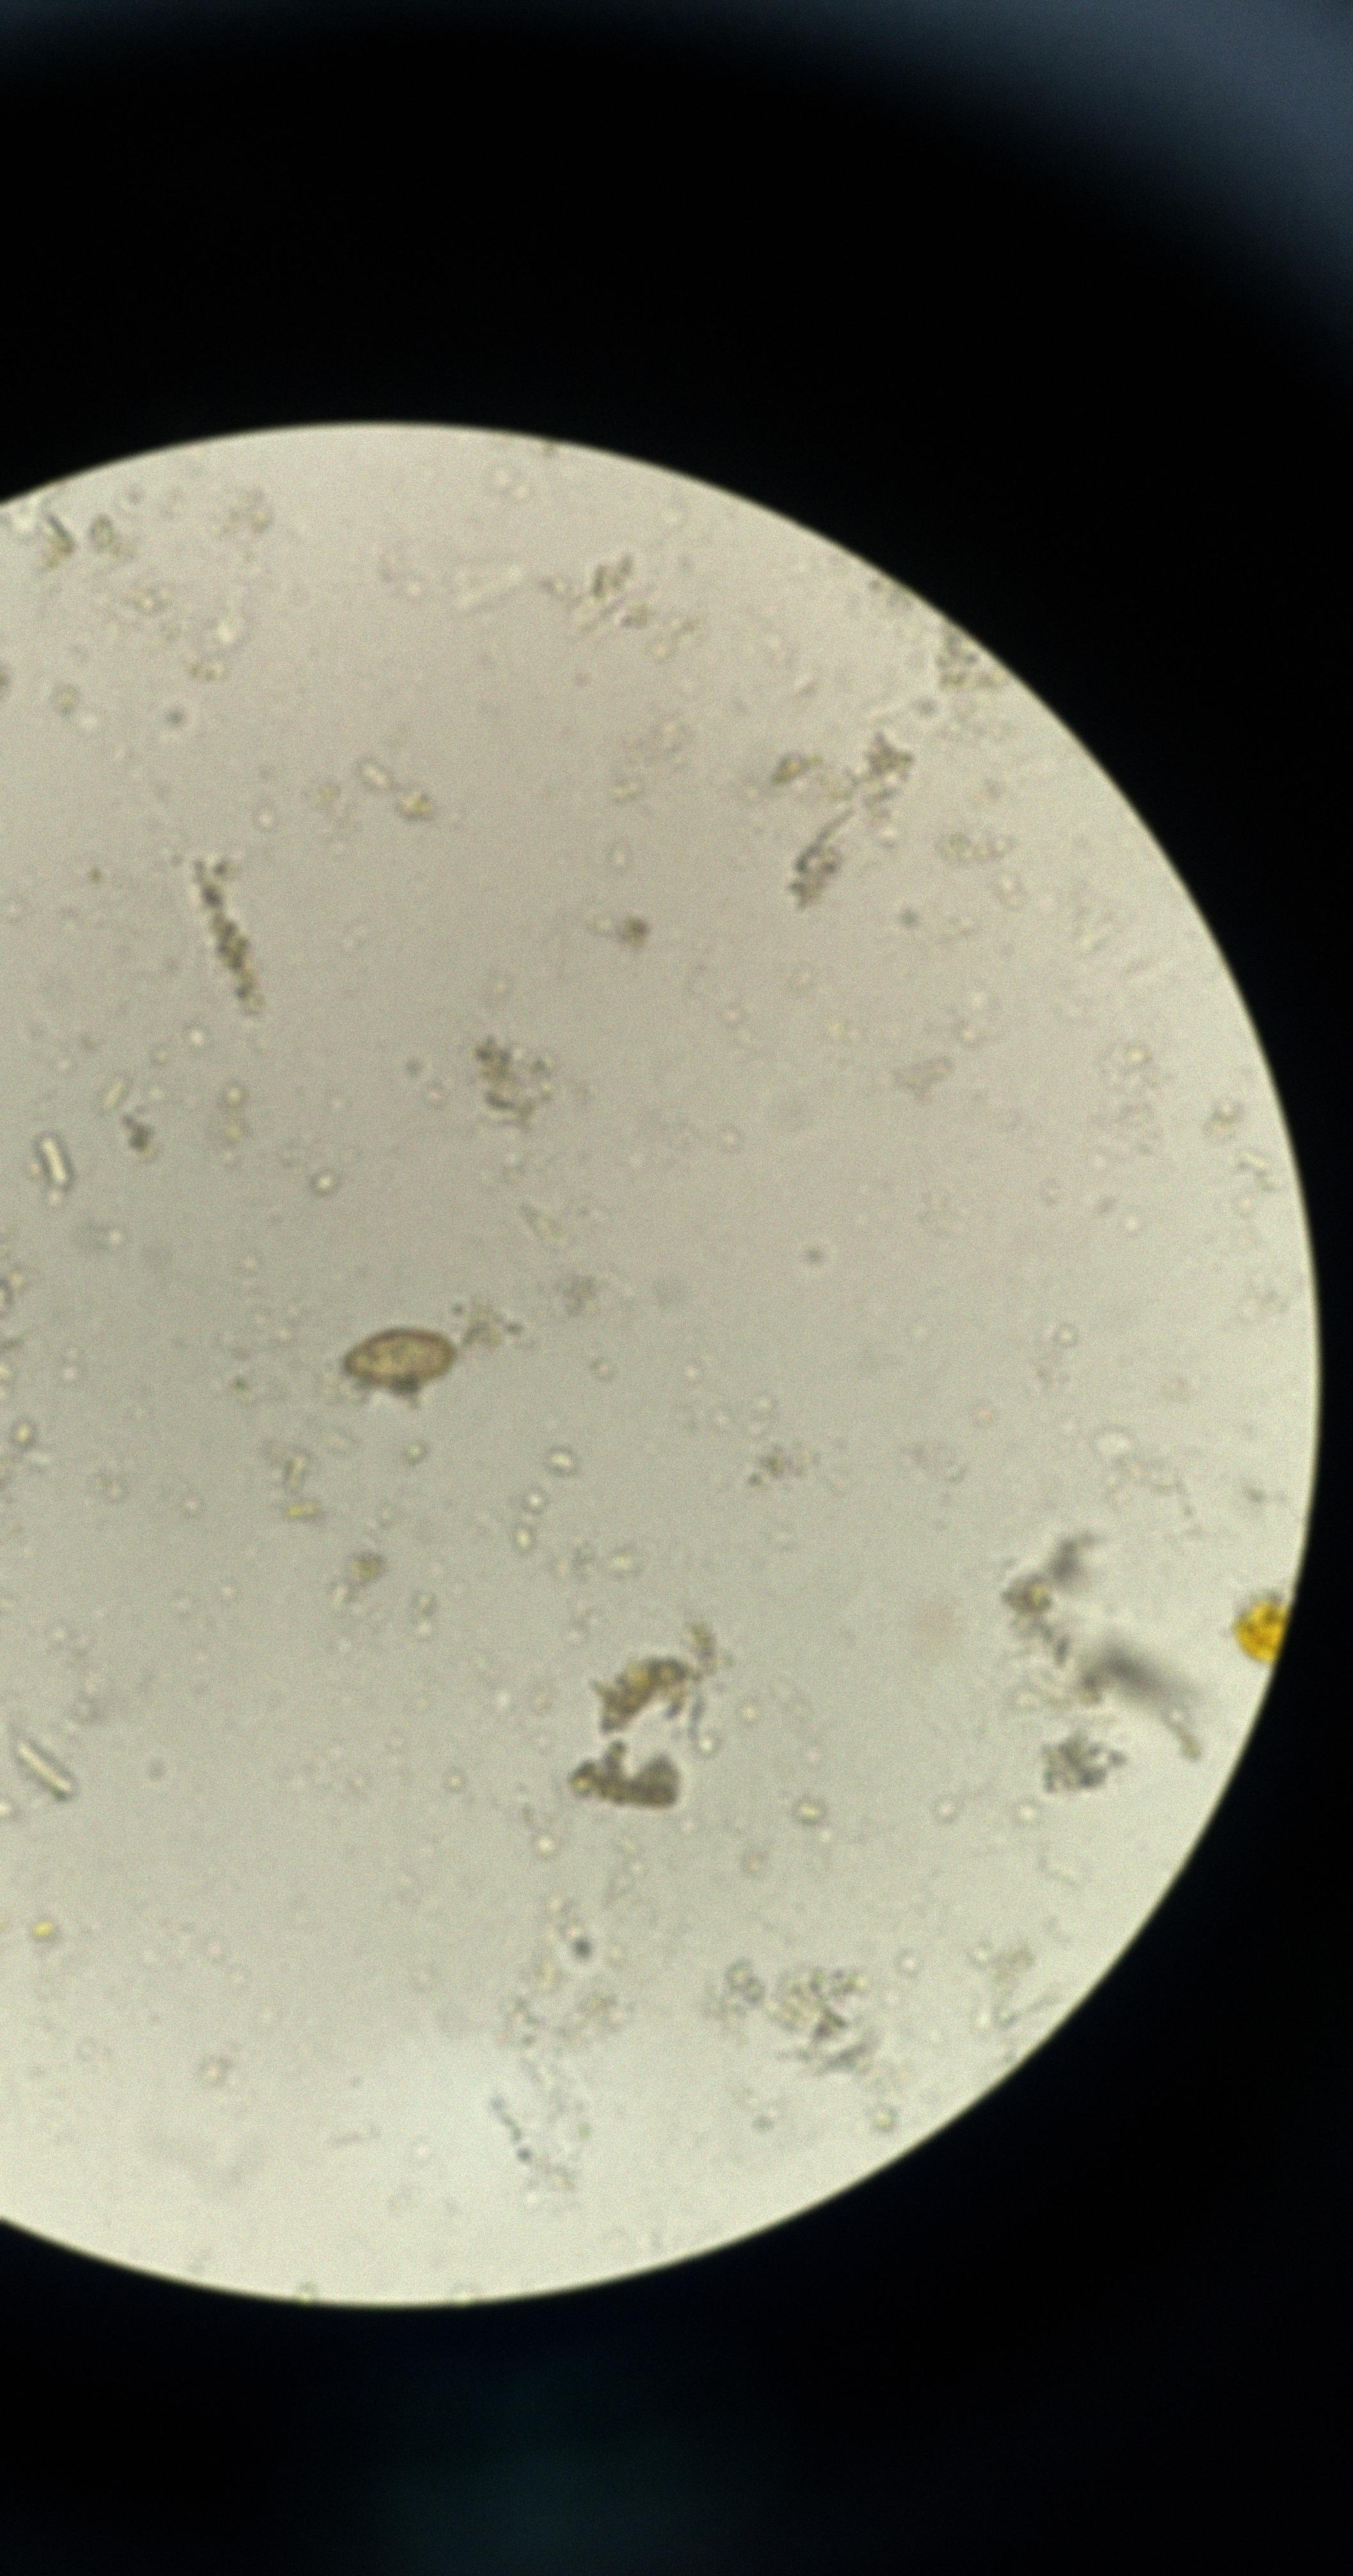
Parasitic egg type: Opisthorchis viverrine